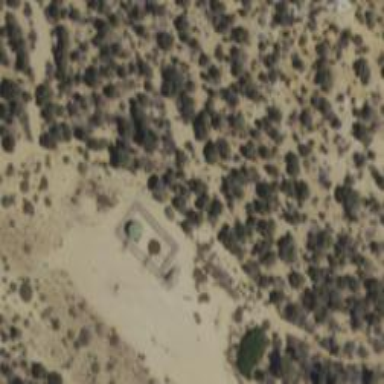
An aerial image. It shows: Storage tank with man-made structure.